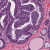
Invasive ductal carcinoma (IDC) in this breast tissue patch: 0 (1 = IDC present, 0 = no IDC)